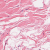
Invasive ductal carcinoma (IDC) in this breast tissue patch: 0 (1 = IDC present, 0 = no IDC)